Brain MRI, t2w sequence, axial 2D slice.
Patient: age 27, sex F, weight 90 kg, height 1.9 m
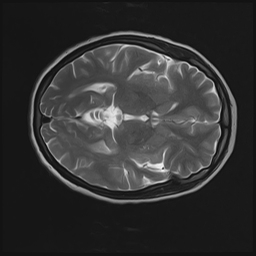